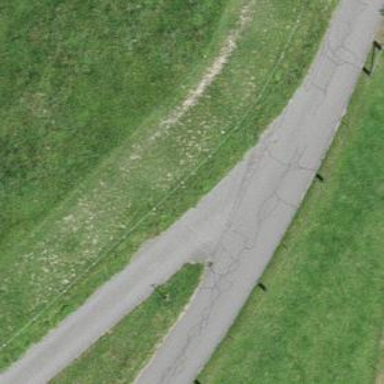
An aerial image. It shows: Track with grade 2 tracktype.